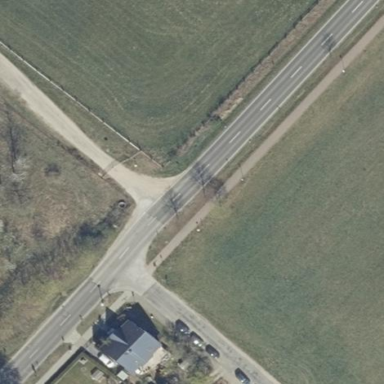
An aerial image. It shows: Tertiary road with asphalt surface leading to roundabout.